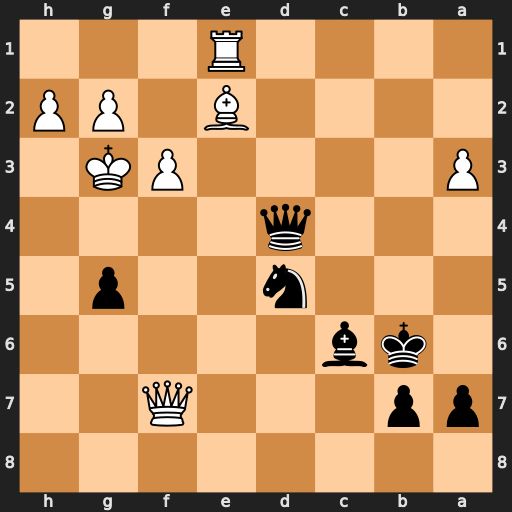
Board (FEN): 8/pp3Q2/1kb5/3n2p1/3q4/P4PK1/4B1PP/4R3
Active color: b
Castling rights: -
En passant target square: -
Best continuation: Qh4#